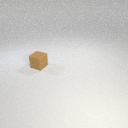
small brown rubber cube